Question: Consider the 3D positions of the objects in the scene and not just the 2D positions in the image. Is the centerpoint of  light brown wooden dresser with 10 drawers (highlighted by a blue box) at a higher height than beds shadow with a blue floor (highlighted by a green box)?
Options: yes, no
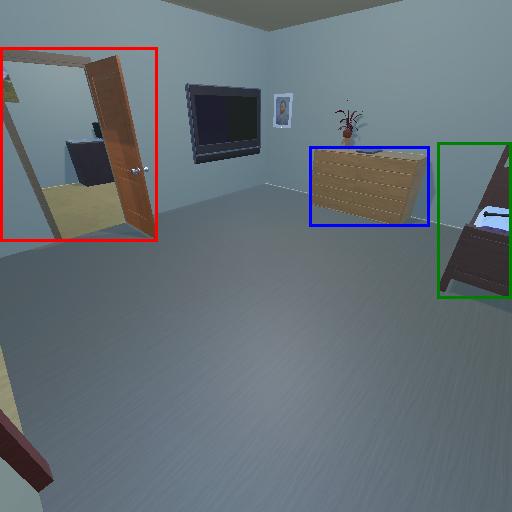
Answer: yes